Group 1:
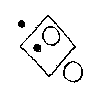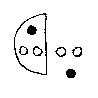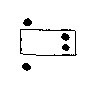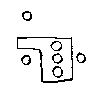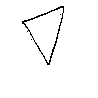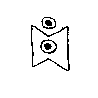
Group 2:
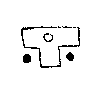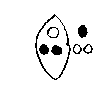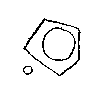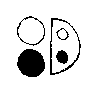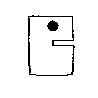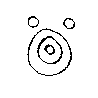
Rule separating the two groups: Same objects inside and outside the large shape vs. not same objects inside and outside the large shape.
Concepts: cluster, color, filled, inside, interior_exterior, outlined_filled, same, same_number, shape_cluster, texture
Author: Douglas R. Hofstadter